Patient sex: M
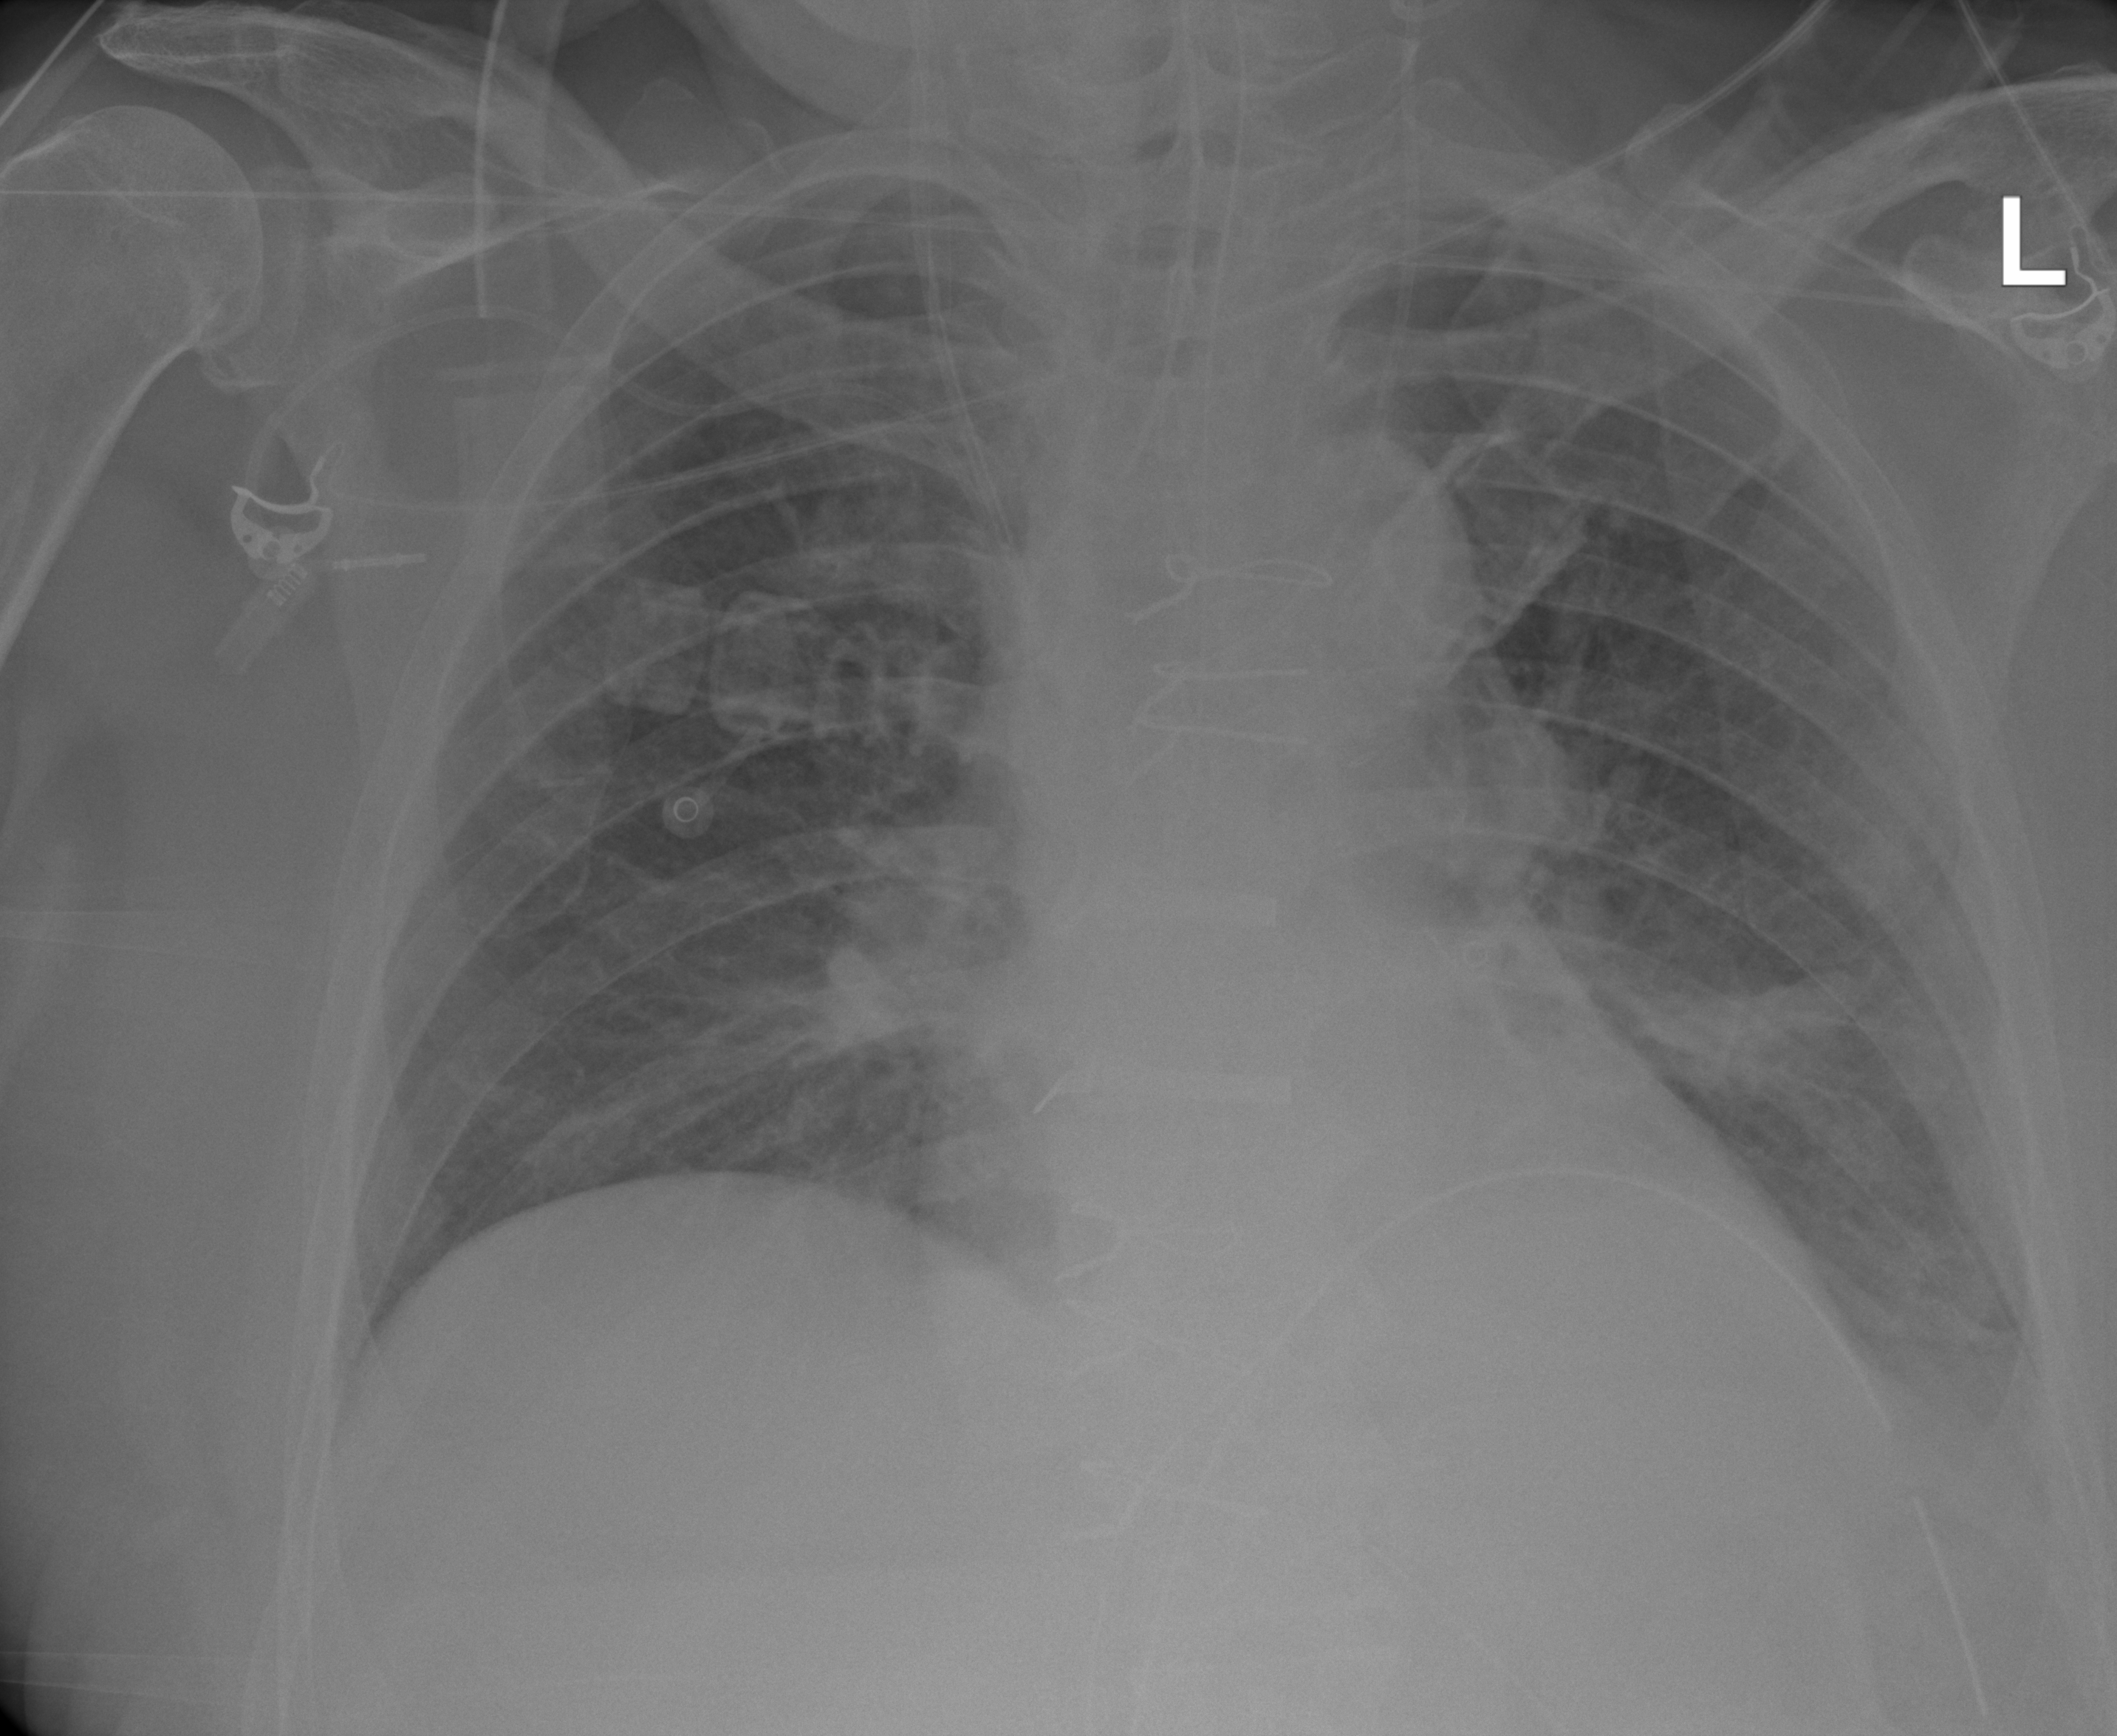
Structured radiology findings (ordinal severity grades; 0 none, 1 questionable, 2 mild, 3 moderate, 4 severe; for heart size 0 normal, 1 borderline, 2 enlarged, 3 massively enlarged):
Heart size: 2
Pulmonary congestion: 2
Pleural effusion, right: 0
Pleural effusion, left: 2
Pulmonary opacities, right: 0
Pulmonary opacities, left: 0
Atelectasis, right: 2
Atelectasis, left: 2